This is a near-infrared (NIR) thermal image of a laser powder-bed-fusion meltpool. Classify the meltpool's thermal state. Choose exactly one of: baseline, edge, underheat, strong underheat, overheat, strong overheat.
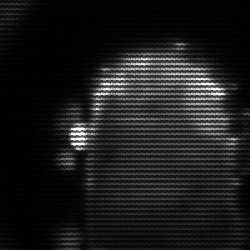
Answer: baseline